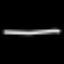
Label: line